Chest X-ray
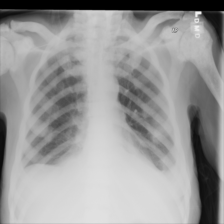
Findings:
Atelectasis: negative
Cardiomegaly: negative
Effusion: positive
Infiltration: negative
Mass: negative
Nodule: negative
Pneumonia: negative
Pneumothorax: negative
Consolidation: negative
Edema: negative
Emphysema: negative
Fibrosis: negative
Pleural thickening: negative
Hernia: negative